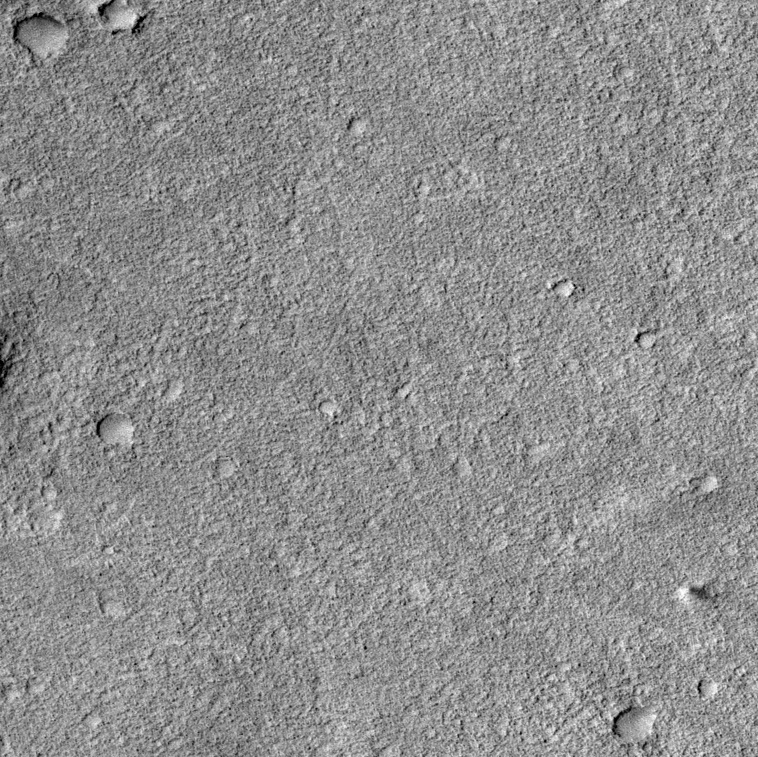
Label: dustdevil